Question: Now I'm working with this database:
'''
structure(list(year = c(1990, 1991, 1992, 1993, 1994, 1995, 1996,
1997, 1998, 1999, 2000, 2001, 2002, 2003, 2004, 2005, 2006, 2007,
2008, 2009, 2010, 2011, 2012, 2013, 2014, 2015, 2016, 2017, 2018
), saldo = c(<PHONE>, <PHONE>, -<PHONE>, -<PHONE>, -<PHONE>,
841426, 48908, -<PHONE>, -<PHONE>, -<PHONE>, <PHONE>, <PHONE>,
<PHONE>, <PHONE>, <PHONE>, <PHONE>, <PHONE>, <PHONE>, <PHONE>,
<PHONE>, <PHONE>, <PHONE>, <PHONE>, <PHONE>, <PHONE>.78157,
-<PHONE>.<PHONE>, <PHONE>, -<PHONE>, -<PHONE>)), row.names = c(NA,
-29L), class = c("tbl_df", "tbl", "data.frame"))
'''
So this is my code to plot the trade balance time series of Argentina:
'''
install.packages("ggplot2")
library(ggplot2)
rx <- do.call("rbind",
sapply(1:(nrow(TB_since_1990)-1), function(i){
f <- lm(year~saldo, TB_since_1990[i:(i+1),])
if (f$qr$rank < 2) return(NULL)
r <- predict(f, newdata=data.frame(saldo=0))
if(TB_since_1990[i,]$year < r & r < TB_since_1990[i+1,]$year)
return(data.frame(year=r,saldo=0))
else return(NULL)
}))
newdata.df <- rbind(TB_since_1990, rx)
newdata.df <- newdata.df[order(newdata.df$saldo),]
color.plot <- "darkorchid4"
size.line <- 1.5
ggplot(newdata.df, aes(x=year, y=saldo, fill = "Trade balance")) +
geom_area(alpha = 0.6) +
geom_line(color= color.plot, size = size.line) +
geom_hline(aes(yintercept = 0)) +
labs(fill= "", title="Argentina Trade Balance",x="",y="Saldo") +
scale_y_continuous(breaks = seq(from = -10e6, to = 20e6, by = 2.5e6),
limits = c(-10e6, 20e6)) +
scale_x_continuous(breaks = seq(from = 1990, to = 2018, by = 1),
limits = c(1990, 2018)) +
scale_fill_manual(values = c("Trade balance" = color.plot)) +
theme_minimal() +
theme(text = element_text(size=10),
axis.text.x = element_text(angle=90, hjust=1),
plot.title = element_text(hjust = 0.5),
legend.position = "bottom")
'''
This is my current plot:
<URL>
I want this graph:

I don't know how to point out the negative values of the y-axis in the plot. Also, I want to add more space between each value of the y-axis.
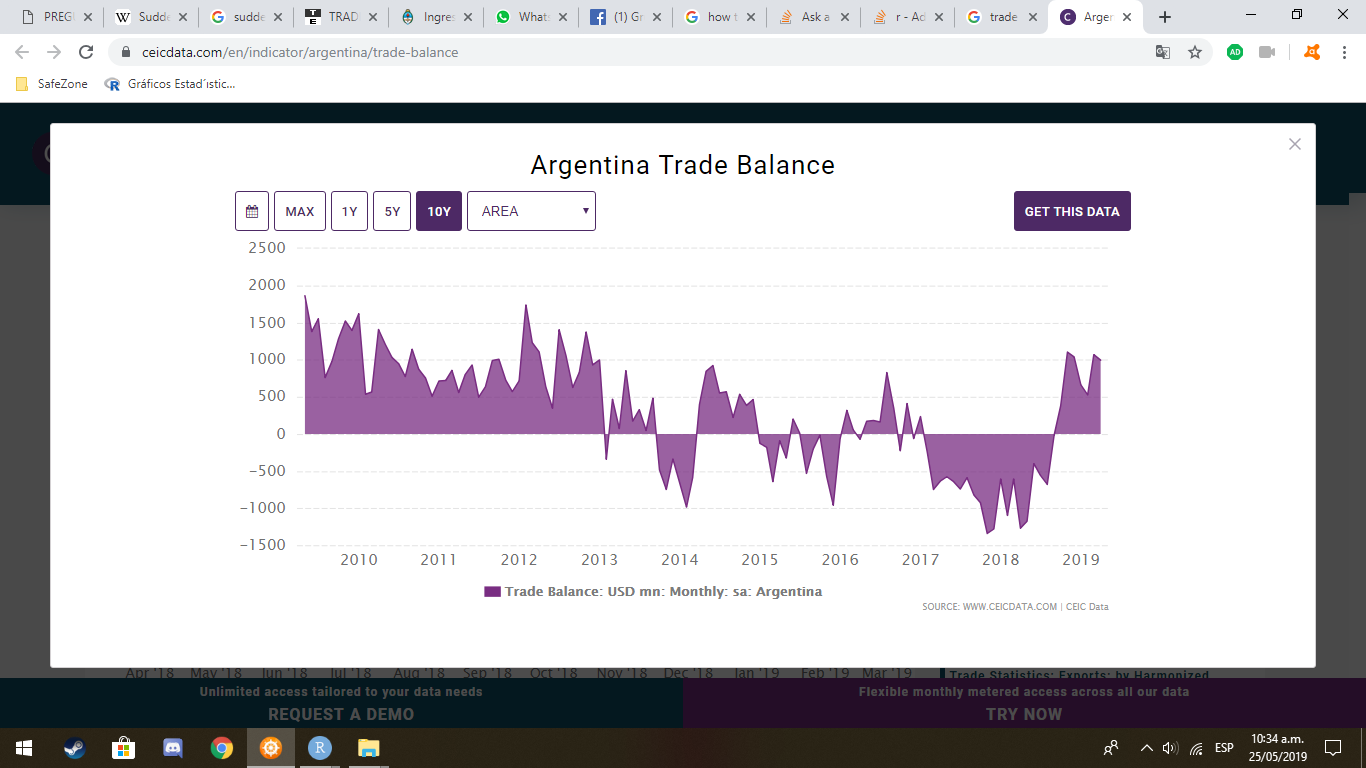
Answer: I agree with @yarnabrina that 'geom_area' is the option you need. However, 'ggplot' needs some help to make exactly what you ask for, see below.
'''
data.df <- structure(list(year = c(1990, 1991, 1992, 1993, 1994, 1995, 1996,
1997, 1998, 1999, 2000, 2001, 2002, 2003, 2004, 2005, 2006, 2007,
2008, 2009, 2010, 2011, 2012, 2013, 2014, 2015, 2016, 2017, 2018
), saldo = c(<PHONE>, <PHONE>, -<PHONE>, -<PHONE>, -<PHONE>,
841426, 48908, -<PHONE>, -<PHONE>, -<PHONE>, <PHONE>, <PHONE>,
<PHONE>, <PHONE>, <PHONE>, <PHONE>, <PHONE>, <PHONE>, <PHONE>,
<PHONE>, <PHONE>, <PHONE>, <PHONE>, <PHONE>, <PHONE>.78157,
-<PHONE>.<PHONE>, <PHONE>, -<PHONE>, -<PHONE>)), row.names = c(NA,
-29L), class = c("tbl_df", "tbl", "data.frame"))
'''
The graph using just 'geom_area'
'''
ggplot(data.df, aes(x=year, y=saldo)) +
geom_area() +
geom_line(color= "red") +
geom_point(color= "red")
'''
<URL>
I added a line and points to show your data. Now it is clear that 'geom_area' does not work as you want when crossing the x-axis.
To fix this we need to add the y-axis crossing points to the data set. This can be done with a combination of 'lm' and 'predict' functions of R base.
See below the code to calculate the new points (from this <URL>
'''
rx <- do.call("rbind",
sapply(1:(nrow(data.df)-1), function(i){
f <- lm(year~saldo, data.df[i:(i+1),])
if (f$qr$rank < 2) return(NULL)
r <- predict(f, newdata=data.frame(saldo=0))
if(data.df[i,]$year < r & r < data.df[i+1,]$year)
return(data.frame(year=r,saldo=0))
else return(NULL)
}))
newdata.df <- rbind(data.df, rx)
newdata.df <- newdata.df[order(newdata.df$saldo),]
'''
and to plot the graph.
'''
ggplot(newdata.df, aes(x=year, y=saldo)) +
geom_area() +
geom_line(color= "red") +
geom_point(color= "red")
'''
<URL>
Now it looks more like what you were looking for. The last thing would be to modify the code to make it nicer.
# Final plot
Set some values for easy configuration (you can find more color options <URL>
'''
color.plot <- "darkorchid4"
size.line <- 1.5
'''
'''
ggplot(newdata.df, aes(x=year, y=saldo, color = "Trade balance")) +
geom_area(fill = color.plot, alpha = 0.6, size = size.line) +
# geom_line(color= color.plot, size = size.line) +
geom_hline(aes(yintercept = 0), size = size.line) +
labs(color= "", title="Argentina Trade Balance",x="",y="Saldo") +
scale_y_continuous(breaks = seq(from = -10e6, to = 20e6, by = 2.5e6),
limits = c(-10e6, 20e6)) +
scale_x_continuous(breaks = seq(from = 1990, to = 2018, by = 1),
limits = c(1990, 2018)) +
scale_color_manual(values = c("Trade balance" = color.plot)) +
theme_minimal() +
theme(text = element_text(size=10),
axis.text.x = element_text(angle=90, hjust=1),
plot.title = element_text(hjust = 0.5),
legend.position = "bottom")
'''
<URL>
'''
ggplot(newdata.df, aes(x=year, y=saldo, fill = "Trade balance")) +
geom_area(alpha = 0.6) +
geom_line(color= color.plot, size = size.line) +
geom_hline(aes(yintercept = 0)) +
labs(fill= "", title="Argentina Trade Balance",x="",y="Saldo") +
scale_y_continuous(breaks = seq(from = -10e6, to = 20e6, by = 2.5e6),
limits = c(-10e6, 20e6)) +
scale_x_continuous(breaks = seq(from = 1990, to = 2018, by = 1),
limits = c(1990, 2018)) +
scale_fill_manual(values = c("Trade balance" = color.plot)) +
theme_minimal() +
theme(text = element_text(size=10),
axis.text.x = element_text(angle=90, hjust=1),
plot.title = element_text(hjust = 0.5),
legend.position = "bottom")
'''
<URL>
I am not sure where your problem is. In my computer it works perfectly, and produces a plot like the last one in my post.
I added here the full code to produce the plot just in case it may be useful, in fact everything but creating the initial data frame is a direct copy/paste of the code in your question.
'''
TB_since_1990 <- structure(list(year = c(1990, 1991, 1992, 1993, 1994, 1995, 1996,
1997, 1998, 1999, 2000, 2001, 2002, 2003, 2004, 2005, 2006, 2007,
2008, 2009, 2010, 2011, 2012, 2013, 2014, 2015, 2016, 2017, 2018
), saldo = c(<PHONE>, <PHONE>, -<PHONE>, -<PHONE>, -<PHONE>,
841426, 48908, -<PHONE>, -<PHONE>, -<PHONE>, <PHONE>, <PHONE>,
<PHONE>, <PHONE>, <PHONE>, <PHONE>, <PHONE>, <PHONE>, <PHONE>,
<PHONE>, <PHONE>, <PHONE>, <PHONE>, <PHONE>, <PHONE>.78157,
-<PHONE>.<PHONE>, <PHONE>, -<PHONE>, -<PHONE>)), row.names = c(NA,
-29L), class = c("tbl_df", "tbl", "data.frame"))
rx <- do.call("rbind",
sapply(1:(nrow(TB_since_1990)-1), function(i){
f <- lm(year~saldo, TB_since_1990[i:(i+1),])
if (f$qr$rank < 2) return(NULL)
r <- predict(f, newdata=data.frame(saldo=0))
if(TB_since_1990[i,]$year < r & r < TB_since_1990[i+1,]$year)
return(data.frame(year=r,saldo=0))
else return(NULL)
}))
newdata.df <- rbind(TB_since_1990, rx)
newdata.df <- newdata.df[order(newdata.df$saldo),]
color.plot <- "darkorchid4"
size.line <- 1.5
ggplot(newdata.df, aes(x=year, y=saldo, fill = "Trade balance")) +
geom_area(alpha = 0.6) +
geom_line(color= color.plot, size = size.line) +
geom_hline(aes(yintercept = 0)) +
labs(fill= "", title="Argentina Trade Balance",x="",y="Saldo") +
scale_y_continuous(breaks = seq(from = -10e6, to = 20e6, by = 2.5e6),
limits = c(-10e6, 20e6)) +
scale_x_continuous(breaks = seq(from = 1990, to = 2018, by = 1),
limits = c(1990, 2018)) +
scale_fill_manual(values = c("Trade balance" = color.plot)) +
theme_minimal() +
theme(text = element_text(size=10),
axis.text.x = element_text(angle=90, hjust=1),
plot.title = element_text(hjust = 0.5),
legend.position = "bottom")
'''
Based on your image looks like ggplot is not interpreting the color properly and, more important, geom_area is not working as expected. You may want to install ggplot again or try the code in a different computer. Good luck!